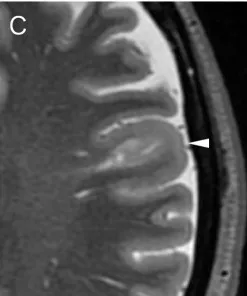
(C) The magnified axial STIR image reveals cortical thickening and blurred gray/white matter junction of structurally abnormal lesion (arrowhead).
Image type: radiology (mri)